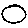
Label: circle